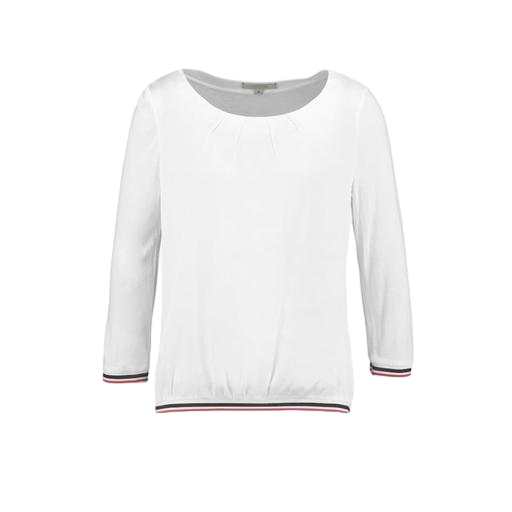
white three-quarter-sleeve top only macy, white three-quarter-sleeve scoop-neck t-shirt only macy, white long-sleeved striped top, white background